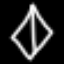
Label: diamond